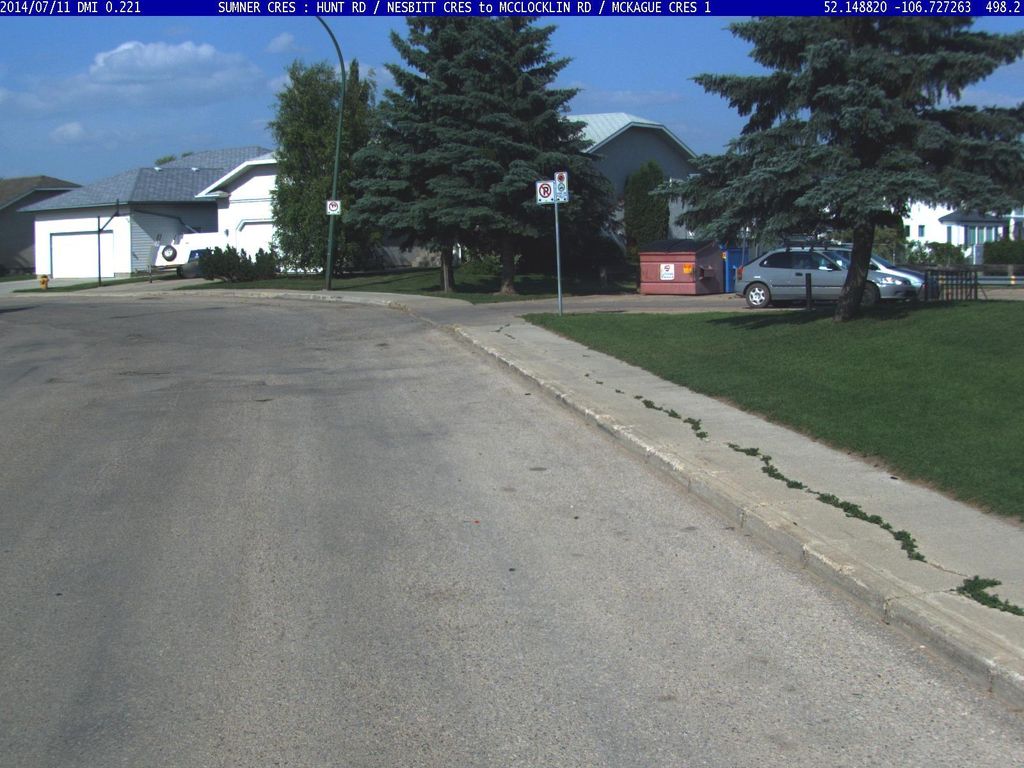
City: saskatoon